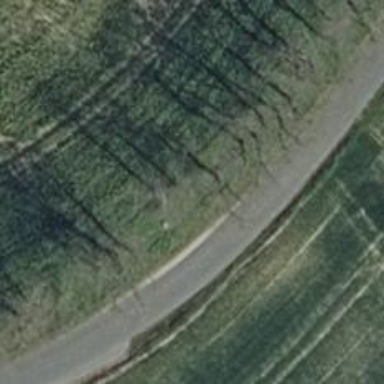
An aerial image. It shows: Unclassified road with asphalt surface. The road has grade1 tracktype.